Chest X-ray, PA view. Patient: 58 years old, sex F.
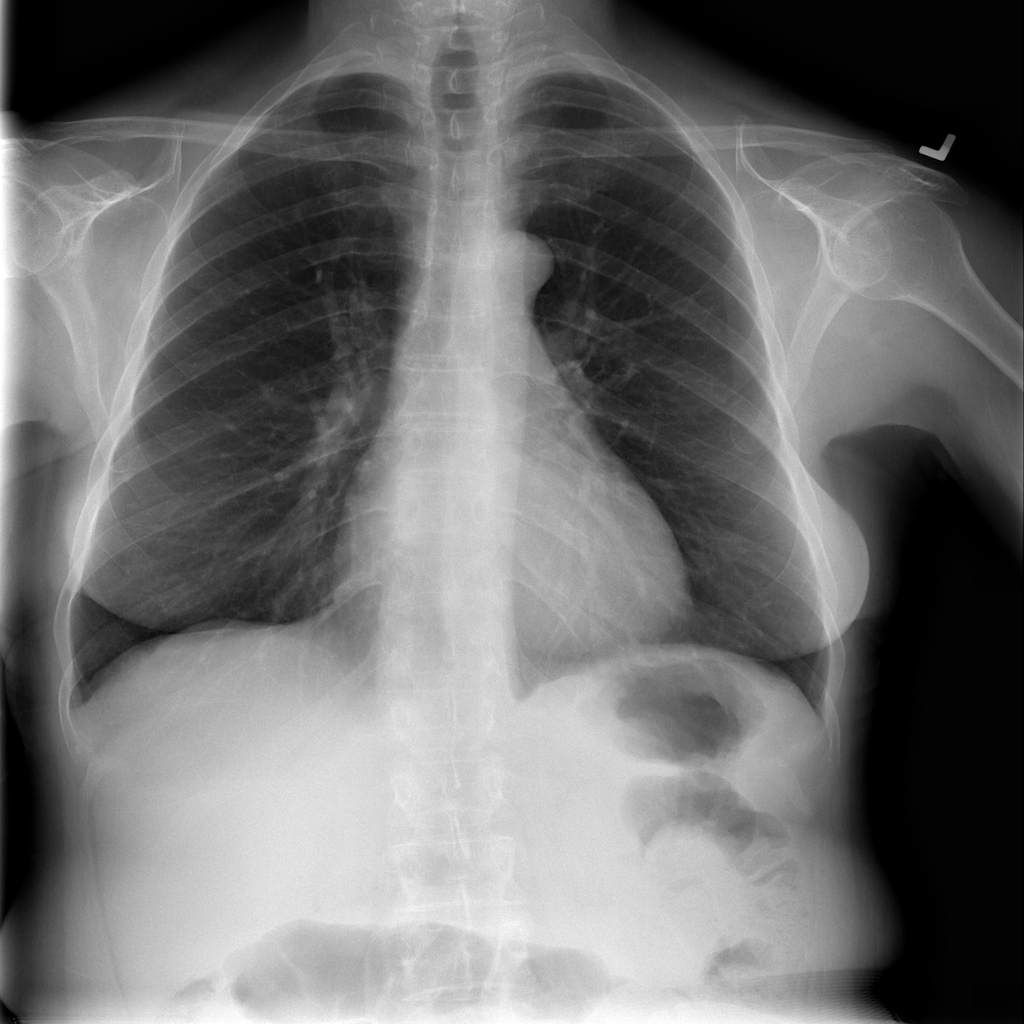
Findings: No Finding